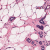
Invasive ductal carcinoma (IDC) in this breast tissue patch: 0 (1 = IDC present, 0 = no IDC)